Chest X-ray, AP view. Patient: 55 years old, sex M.
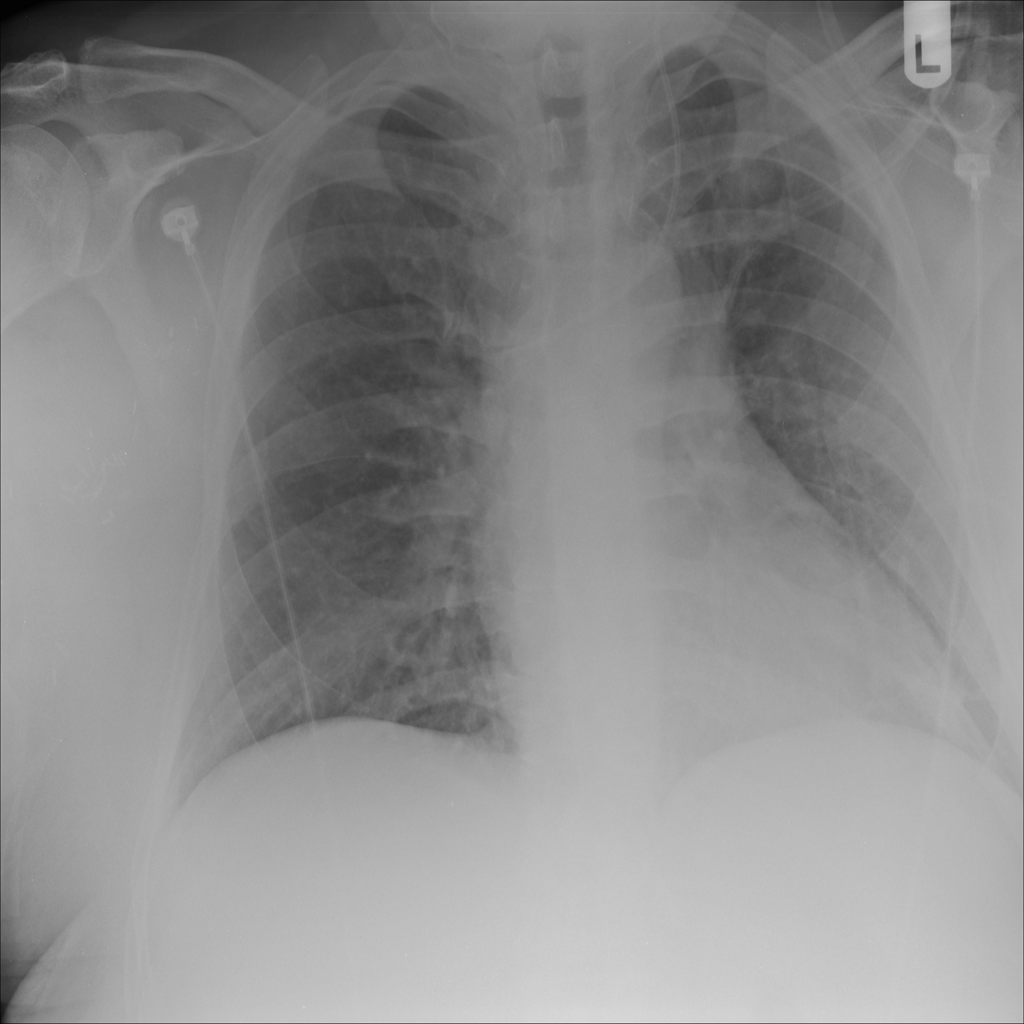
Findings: No Finding